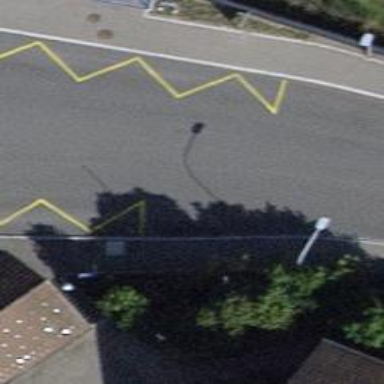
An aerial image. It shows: Public transport stop position.